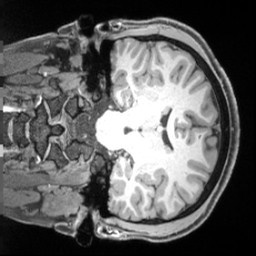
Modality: T1w
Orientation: coronal
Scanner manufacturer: siemens
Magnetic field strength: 3 T
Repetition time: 2.55 s